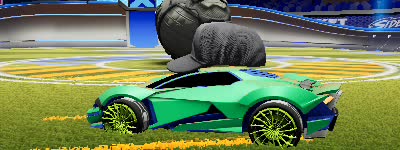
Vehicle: werewolf